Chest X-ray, AP view. Patient: 46 years old, sex M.
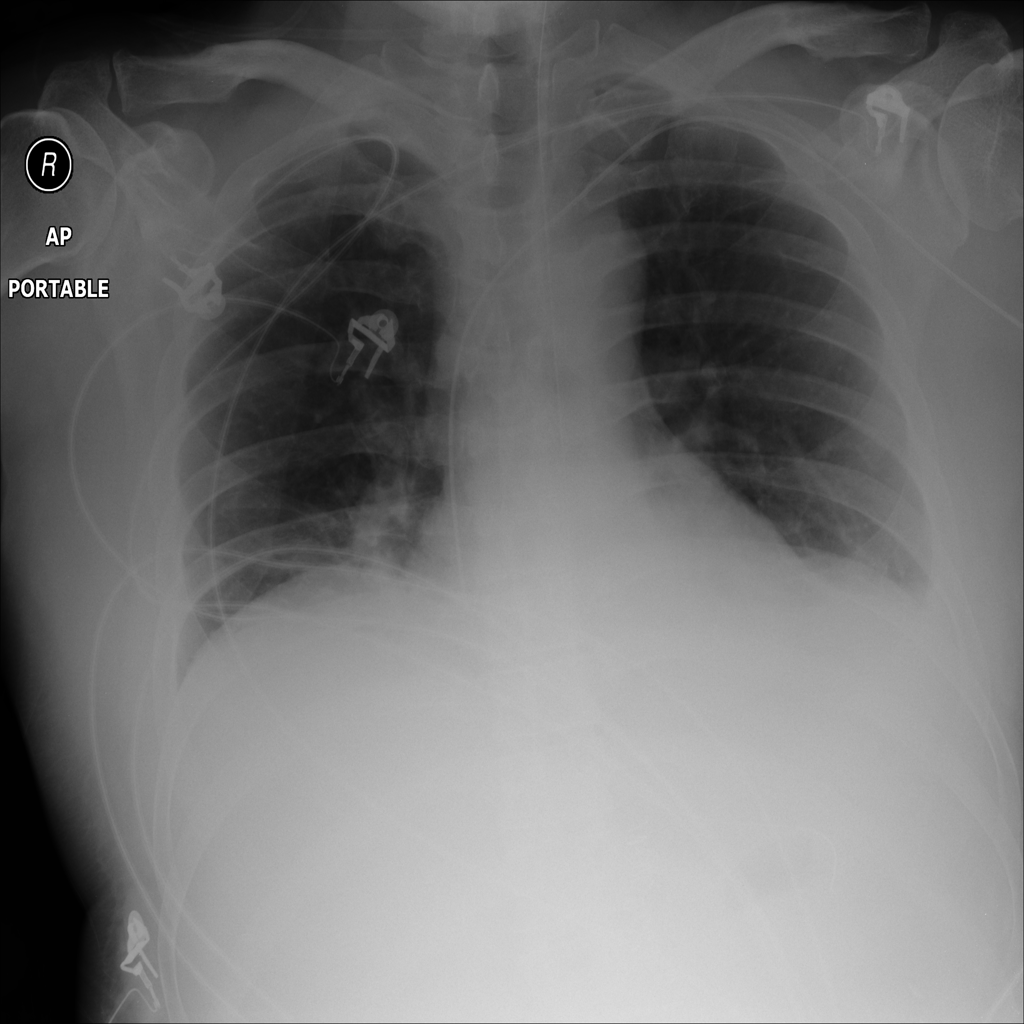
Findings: Infiltration